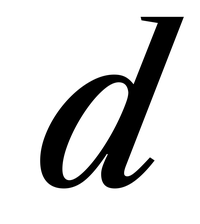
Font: LibreCaslonText-Italic_Medium_Italic